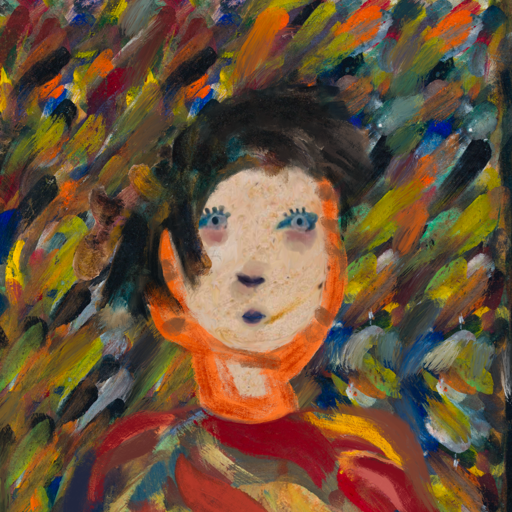
Background: An_Impression, Head And Neck Front: Rupkatha, Face Front: Hill_Girl, Bust: Mother_And_Son_Son, Hair Front: Pipe, Head Accessory: Blank, Second Necklace: Blank, Necklace: Blank, Baby: Blank